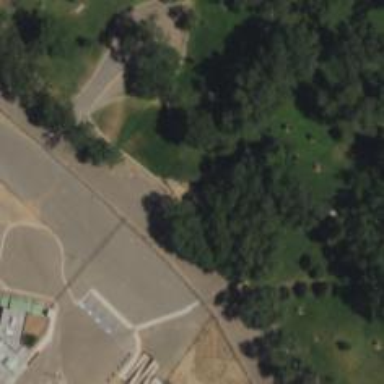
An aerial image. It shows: Disc golf basket.